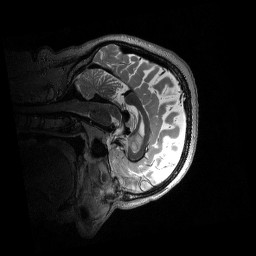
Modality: T2w
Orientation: sagittal
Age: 39
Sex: female
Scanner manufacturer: siemens
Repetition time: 3.2 s